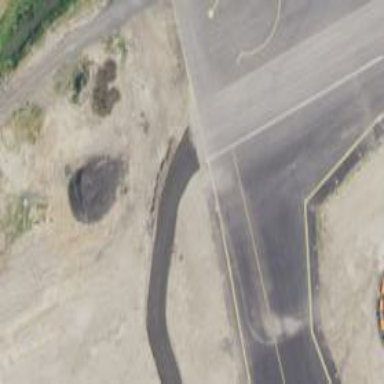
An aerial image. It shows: Image of taxiway at airport.